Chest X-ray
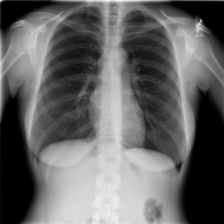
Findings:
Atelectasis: negative
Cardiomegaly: negative
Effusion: negative
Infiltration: negative
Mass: negative
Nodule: negative
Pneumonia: negative
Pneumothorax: negative
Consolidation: negative
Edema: negative
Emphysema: negative
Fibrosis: negative
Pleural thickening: negative
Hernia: negative